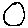
Label: circle